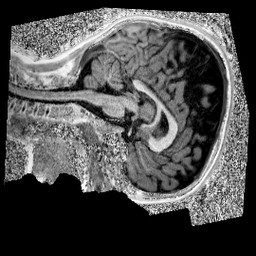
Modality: UNIT1
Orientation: sagittal
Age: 9
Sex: male
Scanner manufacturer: siemens
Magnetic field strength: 3 T
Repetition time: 4 s
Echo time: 0.00299 s